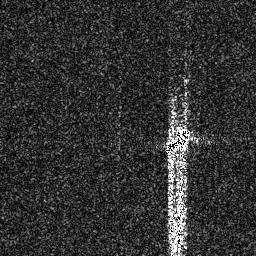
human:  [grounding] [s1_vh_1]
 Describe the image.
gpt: In the satellite image, there is  <ref>1 medium ship </ref> <box>[[63, 48, 74, 60, 0]]</box> located at center.